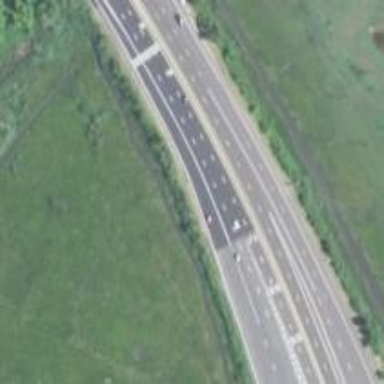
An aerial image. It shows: Motorway junction.